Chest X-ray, AP view. Patient: 62 years old, sex M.
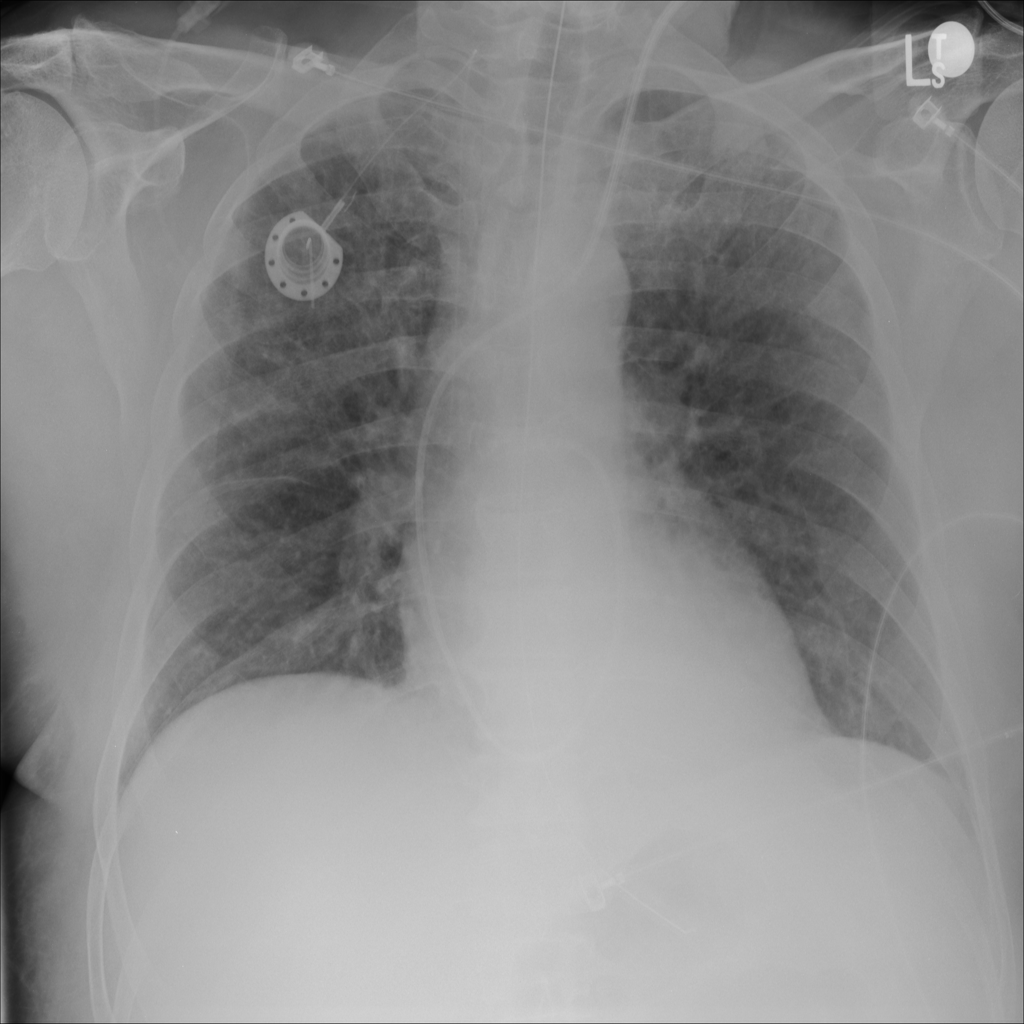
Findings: No Finding